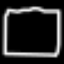
Label: square